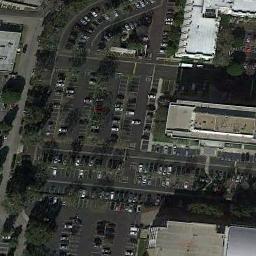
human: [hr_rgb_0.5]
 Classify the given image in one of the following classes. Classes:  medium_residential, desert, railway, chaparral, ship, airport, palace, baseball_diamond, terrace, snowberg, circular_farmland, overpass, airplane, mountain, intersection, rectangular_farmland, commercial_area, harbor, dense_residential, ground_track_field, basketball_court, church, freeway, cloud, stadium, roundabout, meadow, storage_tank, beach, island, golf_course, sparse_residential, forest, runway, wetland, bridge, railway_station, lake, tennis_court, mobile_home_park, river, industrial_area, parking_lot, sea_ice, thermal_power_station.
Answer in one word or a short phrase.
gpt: parking_lot